Question: Given a set of n particles electric charge carriers founds on the points (1,0), (2,0), .... (n,0) on a plane.
The particle charge that found in point (i,0) is noted as Qi. the force that act on the particle is given by the formula:

C is a Coulomb's constant.
Give an algorithm to calculate Fi, for all of the particles in total complexity O(nlgn).
Hint: use FFT algorithm.
It seems that Fi is already divided to the even and odd points..
I thought about to divide each sum to calculate the FFT (but divide until what..?) and
then sum always half of the points (cause this is what FFT cause) and then subtract the result of the sums that given on the formula..
any idea of how to do it better?
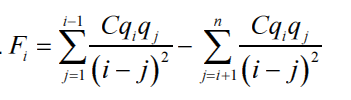
Answer: looks like homework so no actual code for your case is provided instead some example and hints.
for -like algorithms:
1. set the dataset size to power of 2 by zero padding so the division to halves is simple (no remainders)
2. create recursive function to compute your FFT-like stuff in it reorder the data set, divide it to two halves and recursively call it self 2 times (each with the different half of data) and add if statement to start. If dataset size<=1 or 2 then return directly computed value to ensure that recursion stops. After these two recursion calls reorder data back and combine them to result
3. remove zero padding from the result if needed
For example this is how mine looks like (Number theoretic transform)
'''
//---------------------------------------------------------------------------
void fourier_NTT:: NTT_fast(DWORD *dst,DWORD *src,DWORD n,DWORD w)
{
// recursion stop condition if the data is single number ...
if (n<=1) { if (n==1) dst[0]=src[0]; return; }
DWORD i,j,a0,a1,n2=n>>1,w2=modmul(w,w);
// reorder even,odd to dst array
for (i=0,j=0;i<n2;i++,j+=2) dst[i]=src[j];
for ( j=1;i<n ;i++,j+=2) dst[i]=src[j];
// recursion
NTT_fast(src ,dst ,n2,w2); // even
NTT_fast(src+n2,dst+n2,n2,w2); // odd
// restore results
for (w2=1,i=0,j=n2;i<n2;i++,j++,w2=modmul(w2,w))
{
a0=src[i];
a1=modmul(src[j],w2);
dst[i]=modadd(a0,a1);
dst[j]=modsub(a0,a1);
}
}
//---------------------------------------------------------------------------
'''
Full source code and more info is <URL>.
A small error in some coefficient or index can lead to huge differences in results with growing dataset size.
This is slow implementation for above function:
'''
//---------------------------------------------------------------------------
void fourier_NTT:: NTT_slow(DWORD *dst,DWORD *src,DWORD n,DWORD w)
{
DWORD i,j,wj,wi,a,n2=n>>1;
for (wj=1,j=0;j<n;j++)
{
a=0;
for (wi=1,i=0;i<n;i++)
{
a=modadd(a,modmul(wi,src[i]));
wi=modmul(wi,wj);
}
dst[j]=a;
wj=modmul(wj,w);
}
}
//---------------------------------------------------------------------------
'''
1. now you have your separation equation derive the coefficient difference between directly computed value and value computed by 2x half recursion call and restore your result accordingly so the output match the correct result.